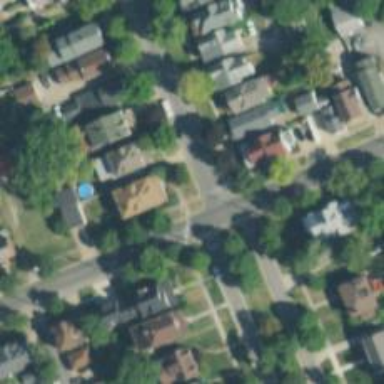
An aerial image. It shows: Neighbourhood with historic district.